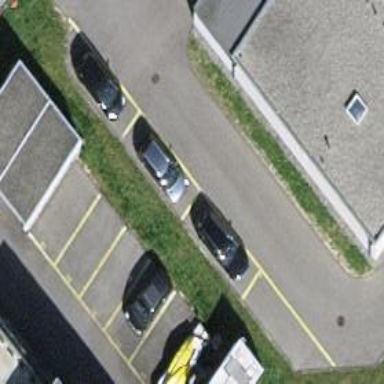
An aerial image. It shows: Street-side parking area.